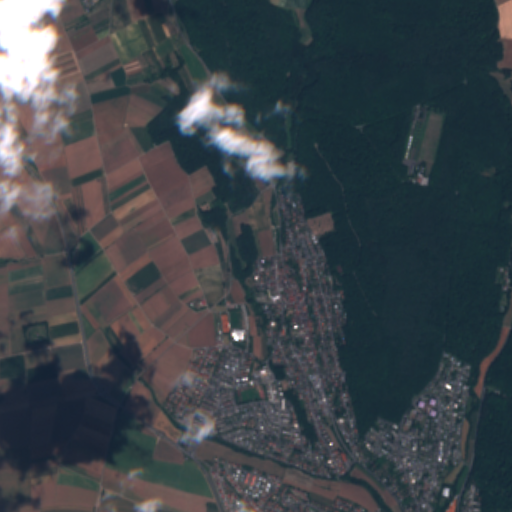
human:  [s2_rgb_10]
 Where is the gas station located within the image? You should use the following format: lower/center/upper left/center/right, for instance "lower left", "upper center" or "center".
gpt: The gas station is located in the lower center of the image.
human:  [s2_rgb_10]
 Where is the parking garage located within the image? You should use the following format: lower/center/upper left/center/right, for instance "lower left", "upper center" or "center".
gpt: The parking garage is located in the lower right of the image.
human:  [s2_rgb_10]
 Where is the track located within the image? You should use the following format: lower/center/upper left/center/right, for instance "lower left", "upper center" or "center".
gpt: The track is located in the lower right of the image.
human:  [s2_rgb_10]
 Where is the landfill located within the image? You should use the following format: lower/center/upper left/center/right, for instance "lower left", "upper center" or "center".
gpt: There is no landfill in the image.